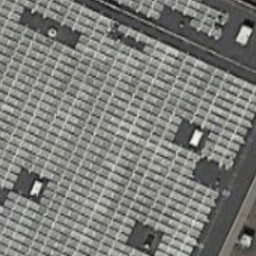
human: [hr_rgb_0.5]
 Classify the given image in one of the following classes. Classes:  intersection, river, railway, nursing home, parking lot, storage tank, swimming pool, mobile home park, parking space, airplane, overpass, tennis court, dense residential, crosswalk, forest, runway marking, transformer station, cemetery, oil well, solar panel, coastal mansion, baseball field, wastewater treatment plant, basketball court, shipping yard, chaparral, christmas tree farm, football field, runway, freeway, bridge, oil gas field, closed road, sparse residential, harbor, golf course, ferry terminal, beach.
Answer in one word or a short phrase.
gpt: solar panel